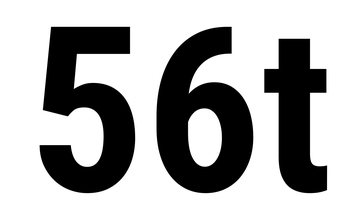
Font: Roboto_Condensed_Bold